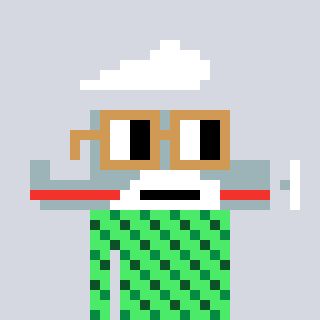
a pixel art character with square brown glasses, a plane-shaped head and a teal-colored body on a cool background